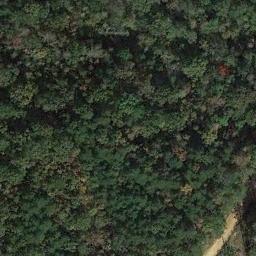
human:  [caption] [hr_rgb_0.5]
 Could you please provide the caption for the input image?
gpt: There is a winding path in this forest .

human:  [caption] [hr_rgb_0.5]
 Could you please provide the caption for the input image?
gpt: There is a road goes through the forest .

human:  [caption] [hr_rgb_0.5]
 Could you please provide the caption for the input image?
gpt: Many green trees are in a forest beside a road .

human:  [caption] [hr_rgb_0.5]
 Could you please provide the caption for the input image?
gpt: The forest has a lot of dense green trees and yellow trees and a road goes through the forest .

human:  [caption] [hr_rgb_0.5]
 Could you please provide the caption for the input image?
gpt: There are many green trees and some yellow trees in the forest .